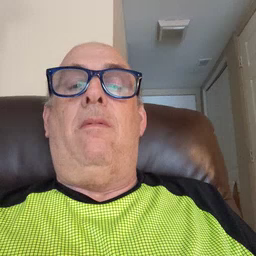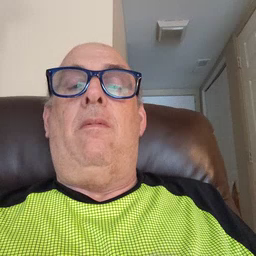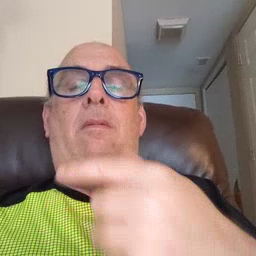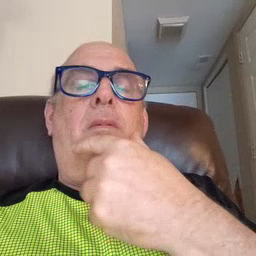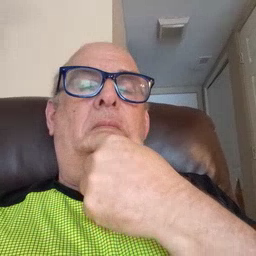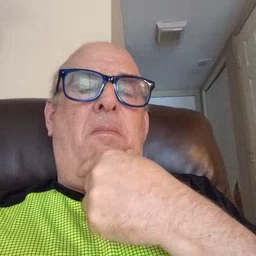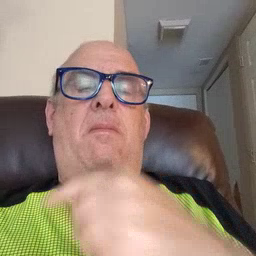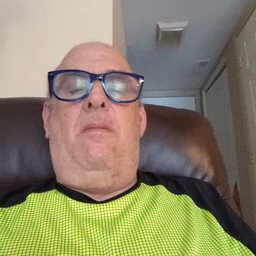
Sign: sad